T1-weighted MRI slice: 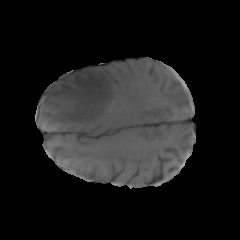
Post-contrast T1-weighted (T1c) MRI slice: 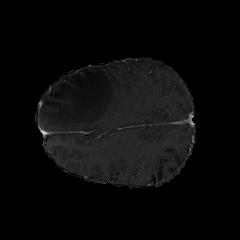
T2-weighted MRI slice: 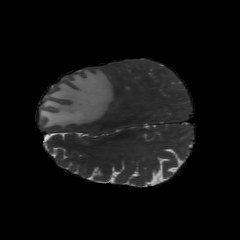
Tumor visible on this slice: yes